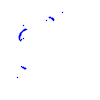
Particle: proton